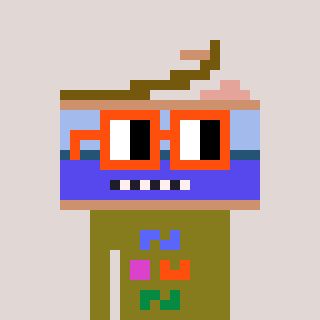
a pixel art character with square orange glasses, a canned ham-shaped head and a gunk-colored body on a warm background